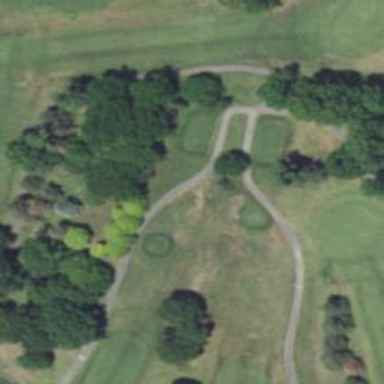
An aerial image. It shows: Service road used as golf cart path.